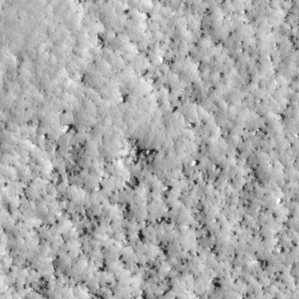
Label: non_frost